Field crop: tomato
Growth stage: 1
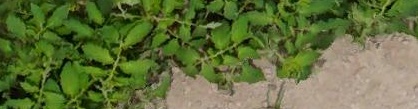
Species: tomato